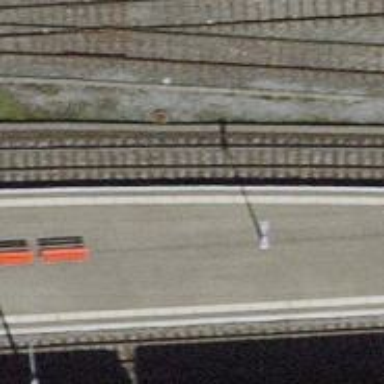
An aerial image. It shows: Narrow-gauge railway with electrified contact line.